Question: I have a complicated header with lots of elements moved around with float: left and right. And they work nicely in desktop. However I want to achieve a responsive view where the navigation element is moved to the next line.
Here's an image to demonstrate:

Question is how can I push the menu element, which is in the middle, down to the next line while the others keep their positions.
Here's an extremely basic markup representation of the header at full view: <URL>
'''
<header class="clearfix">
<div class="pull-left">Button 1</div>
<div class="pull-left">Logo</div>
<div class="pull-left menu">Menu</div>
<div class="pull-right">Button 2</div>
</header>
'''
EDIT TO CLARIFY:
I am looking for a way without changing the order in which the html markup is.
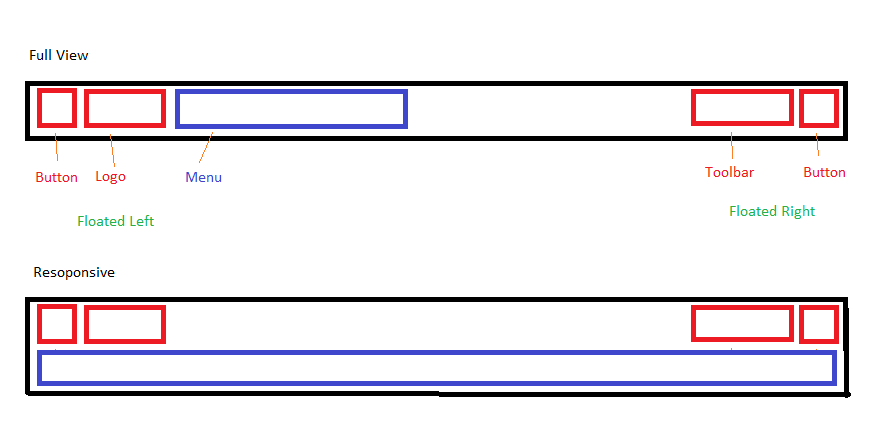
Answer: Using media queries: <URL>
'''
header {
border: 1px solid black;
padding-bottom: 50px;}
.pull-left, .pull-right {
border: 1px solid red;
padding: 5px; margin: 5px}
.menu {
border: 1px solid blue;
position: absolute;
margin-top: 50px;
right: 0;
left: 0px;}
@media (min-width: 768px) {
.menu {
position: relative;
margin: 5px;
width: auto;
}
header {
padding-bottom: 0px;
}
}
'''